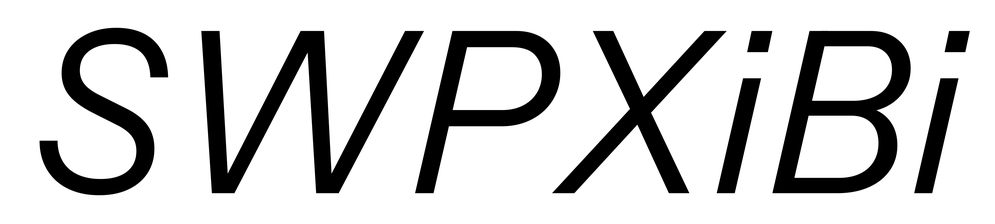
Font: InstrumentSans-Italic_Italic